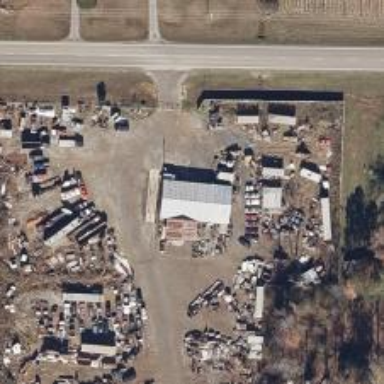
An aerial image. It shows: Industrial area designated as scrap yard.